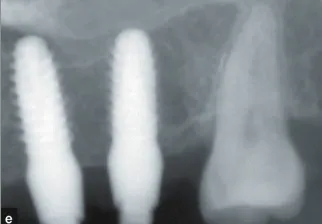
Operative photographs and radiograph.
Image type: radiology (x_ray)